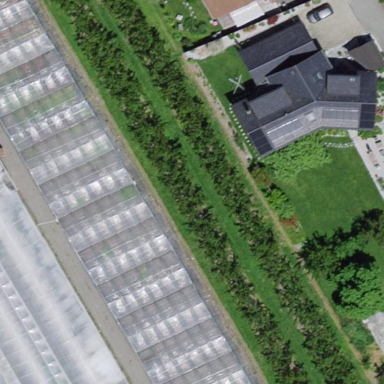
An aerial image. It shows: Greenhouse.